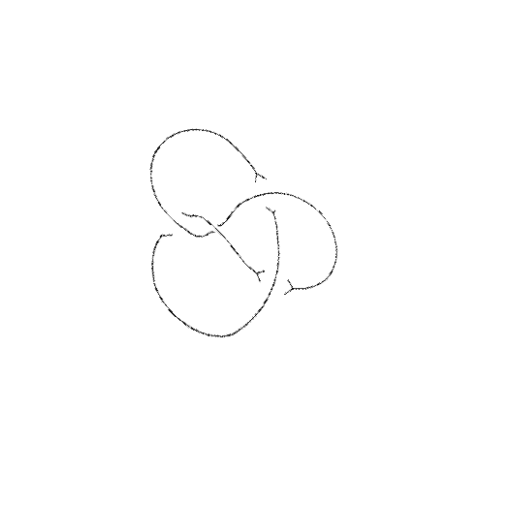
Crossing number: 4